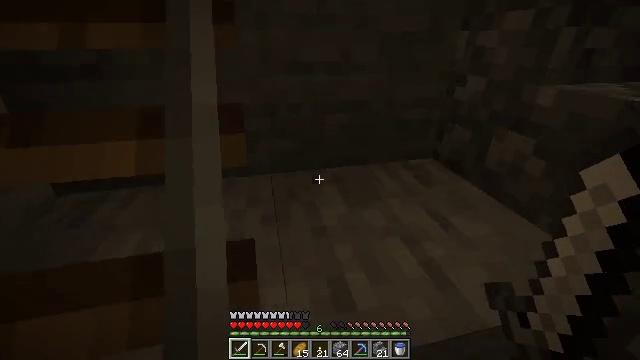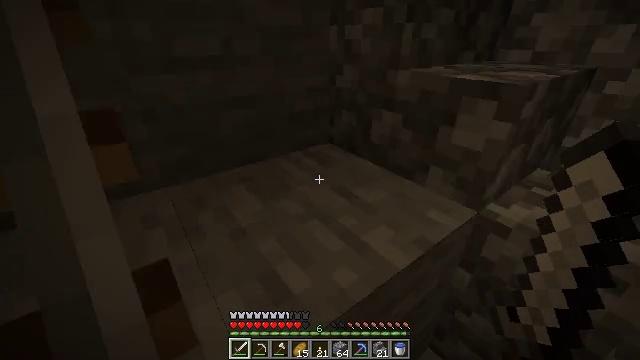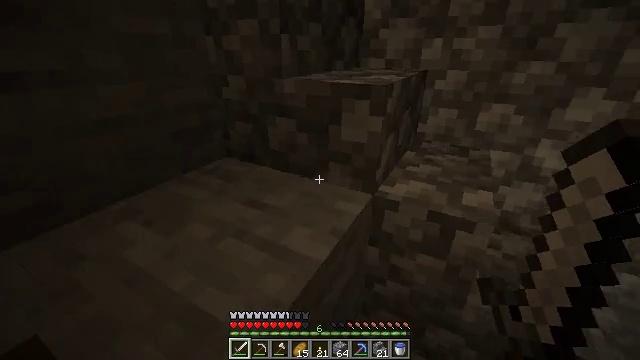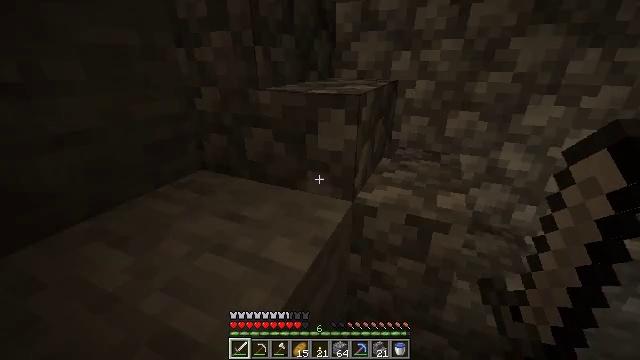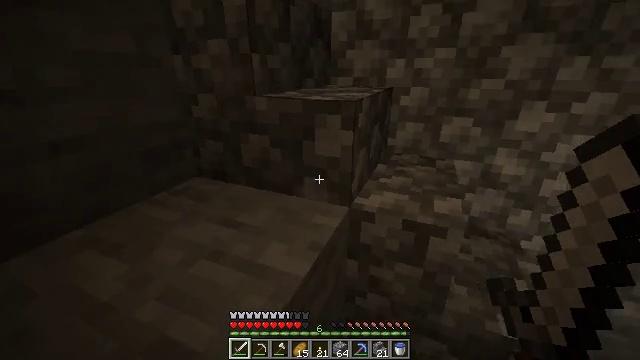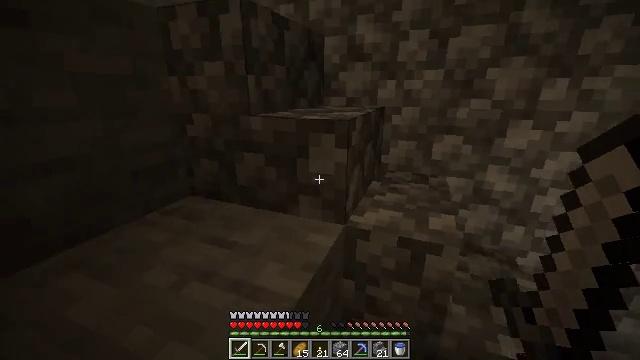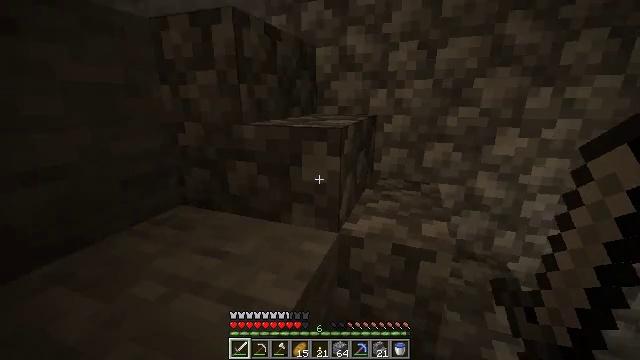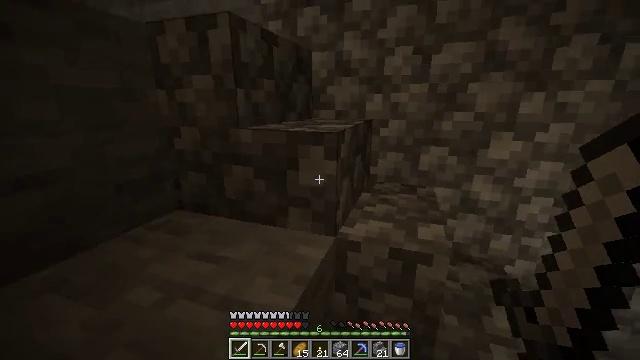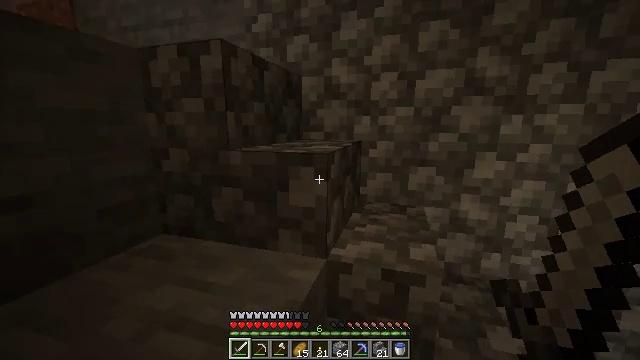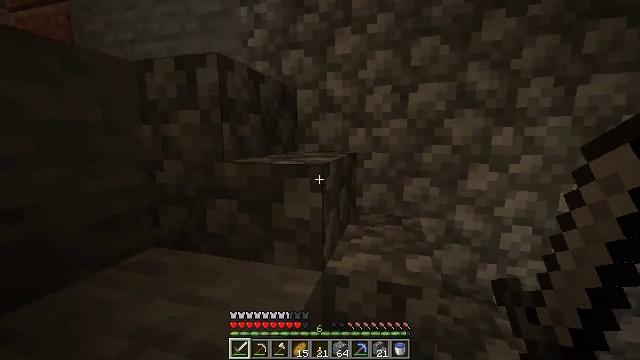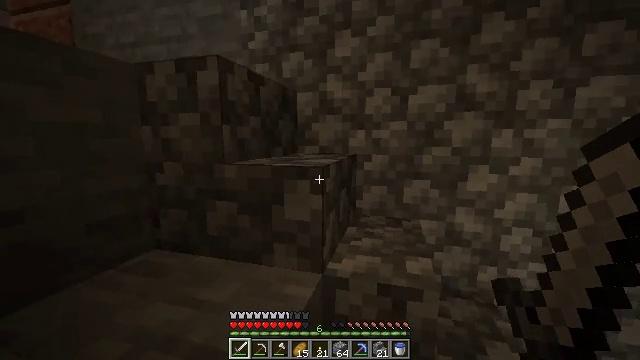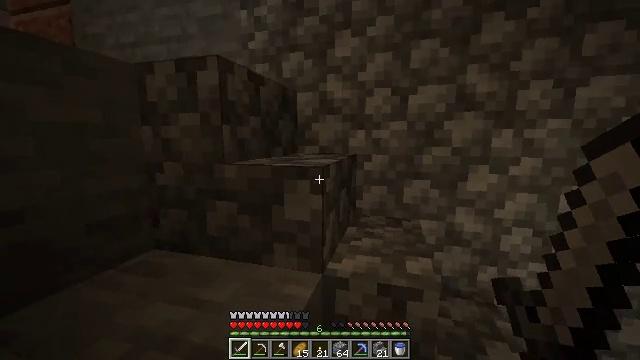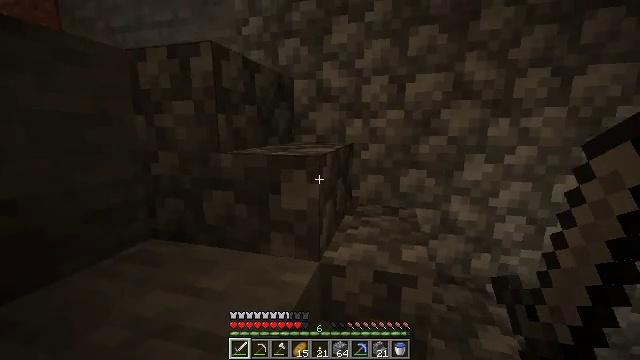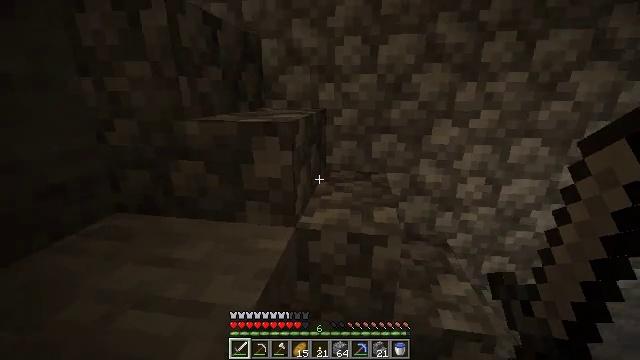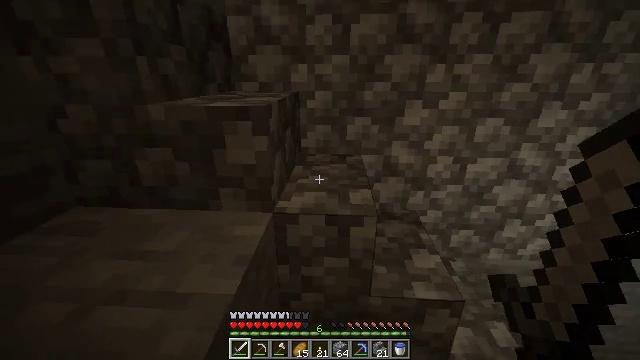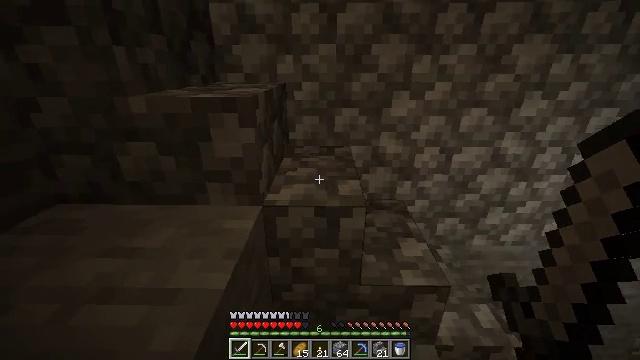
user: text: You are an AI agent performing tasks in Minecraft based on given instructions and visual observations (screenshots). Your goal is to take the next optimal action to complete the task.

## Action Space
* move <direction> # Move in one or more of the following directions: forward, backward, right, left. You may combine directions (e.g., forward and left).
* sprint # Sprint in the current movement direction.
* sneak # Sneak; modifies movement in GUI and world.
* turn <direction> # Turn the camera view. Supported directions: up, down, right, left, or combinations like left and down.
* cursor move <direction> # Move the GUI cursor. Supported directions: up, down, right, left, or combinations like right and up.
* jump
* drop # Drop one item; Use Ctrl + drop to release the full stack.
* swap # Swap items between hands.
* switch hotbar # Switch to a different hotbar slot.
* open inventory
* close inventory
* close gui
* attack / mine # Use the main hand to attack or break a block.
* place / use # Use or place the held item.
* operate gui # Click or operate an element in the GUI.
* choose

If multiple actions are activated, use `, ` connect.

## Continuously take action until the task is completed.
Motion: motion action
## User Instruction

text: Dig up the stone with a tool.
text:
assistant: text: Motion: turn right
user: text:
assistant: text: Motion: turn right and up
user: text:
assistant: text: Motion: turn right and up
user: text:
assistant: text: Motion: turn up
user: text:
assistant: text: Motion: turn right and up
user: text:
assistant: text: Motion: turn right and up
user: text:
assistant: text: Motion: no_op
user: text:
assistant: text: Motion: turn right and up
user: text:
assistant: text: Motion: turn right and up
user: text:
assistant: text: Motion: no_op
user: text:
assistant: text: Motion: no_op
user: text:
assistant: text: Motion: turn down
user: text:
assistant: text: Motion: turn right and down
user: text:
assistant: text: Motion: turn right and down
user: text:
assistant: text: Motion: turn right and down
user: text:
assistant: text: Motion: no_op
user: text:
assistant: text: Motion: no_op
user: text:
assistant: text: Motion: no_op
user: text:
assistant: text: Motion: turn right and down
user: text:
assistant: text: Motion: turn right and down
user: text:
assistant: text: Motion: turn right and down
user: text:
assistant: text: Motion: turn right and down
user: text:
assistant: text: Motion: turn right and down
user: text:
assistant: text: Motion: turn right and down
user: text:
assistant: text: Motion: turn right
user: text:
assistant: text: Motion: turn right
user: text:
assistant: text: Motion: no_op
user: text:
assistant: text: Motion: no_op
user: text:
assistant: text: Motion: move forward and move right, turn down
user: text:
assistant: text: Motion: move forward and move right, turn left and down